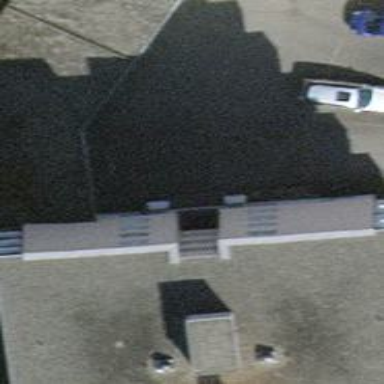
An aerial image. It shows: School building.